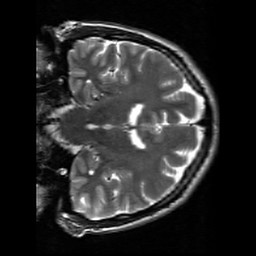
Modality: T2w
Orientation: coronal
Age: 21
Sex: male
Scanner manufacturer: siemens
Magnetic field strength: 3 T
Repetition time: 7 s
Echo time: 0.09 s